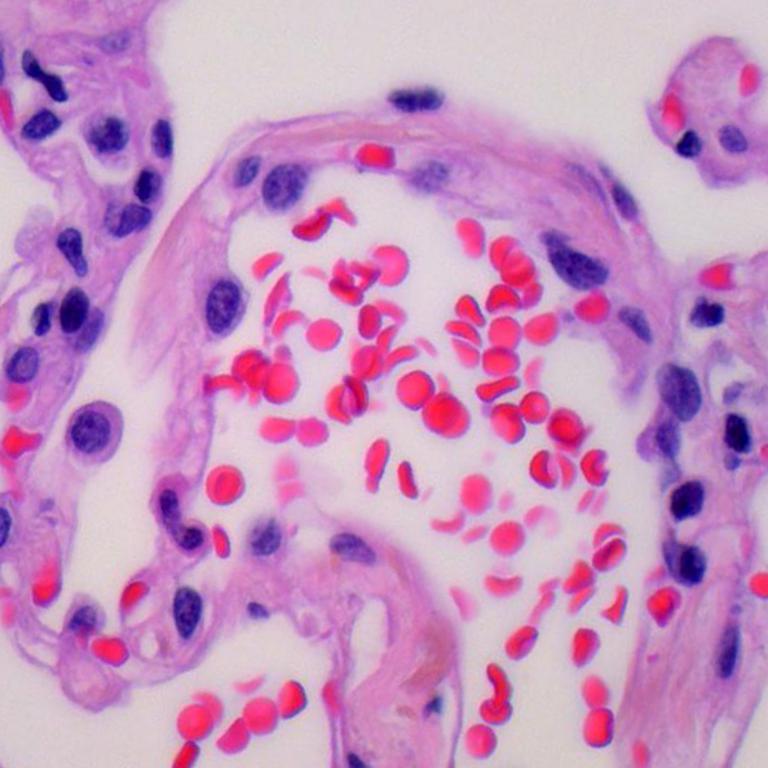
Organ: lung
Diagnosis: benign